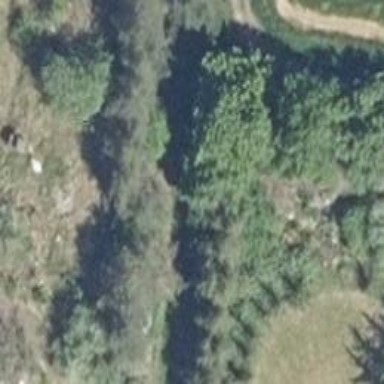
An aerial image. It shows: Row of trees in natural setting.